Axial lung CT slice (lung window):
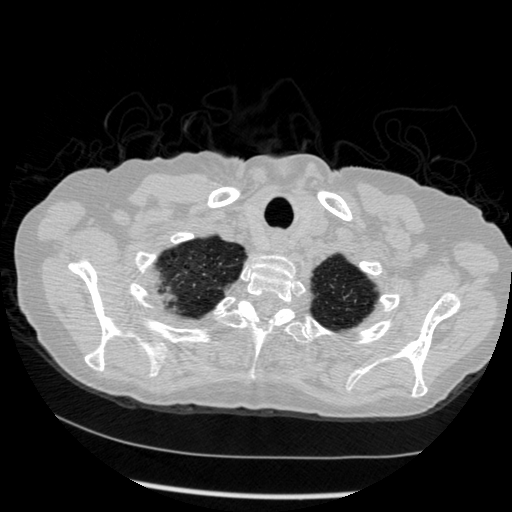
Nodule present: no